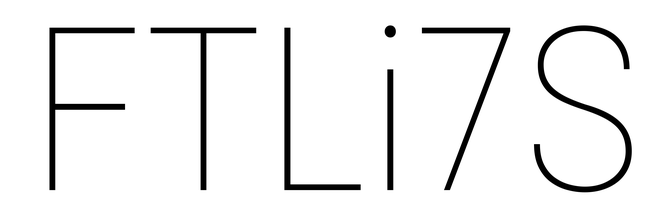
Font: Roboto_Condensed_Thin